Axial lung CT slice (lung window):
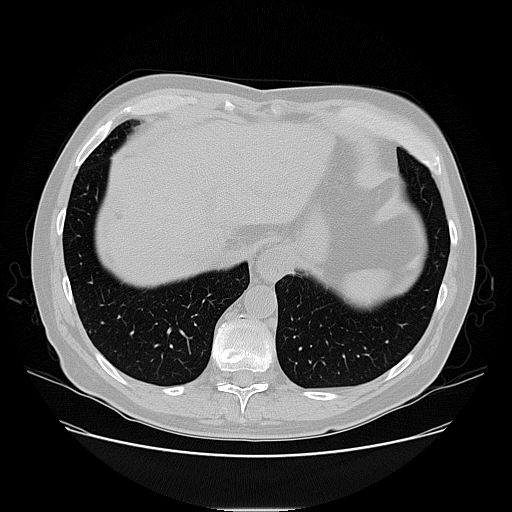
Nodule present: no